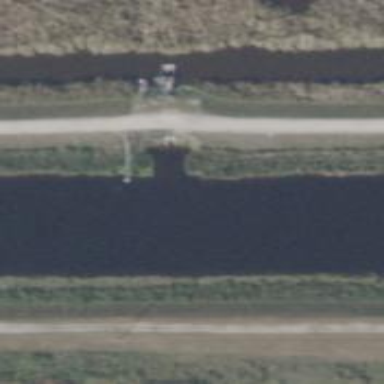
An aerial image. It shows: Canal.